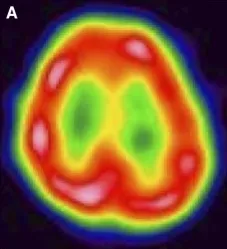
Time series of radiological features in this case. (A) N-isopropyl-p-[123I]iodoamphetamine single-photon emission computed tomography at 8 years old shows no cortical hypoperfusion.
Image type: radiology (spect)